Field crop: tomato
Growth stage: 2
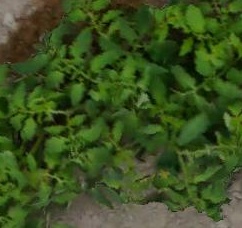
Species: tomato